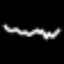
Label: squiggle